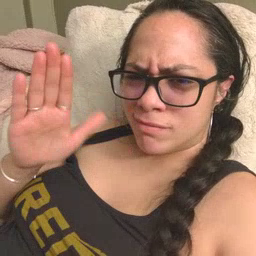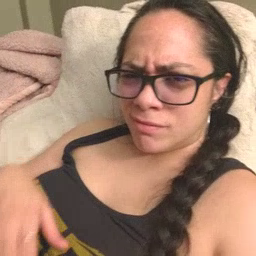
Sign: bad